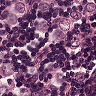
Metastatic tissue present: yes